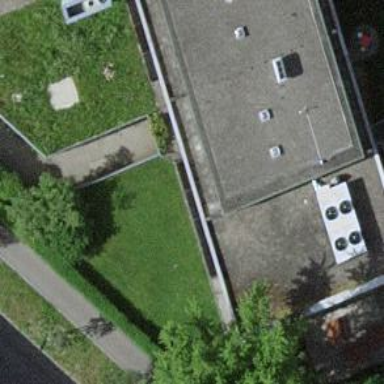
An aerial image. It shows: Building designed for bicycle parking.